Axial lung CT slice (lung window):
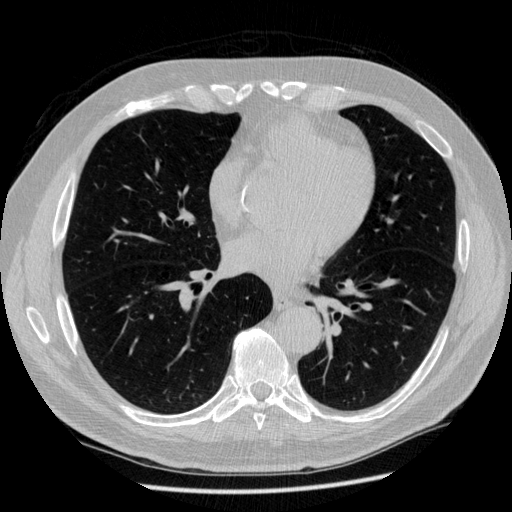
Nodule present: no